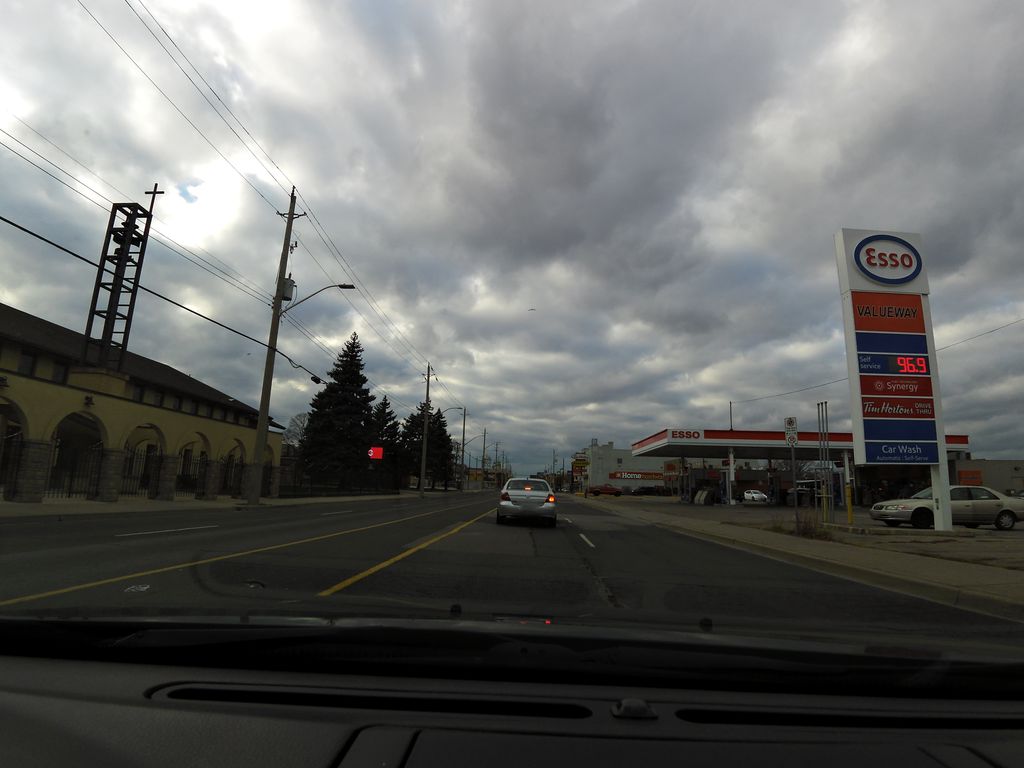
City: hamilton